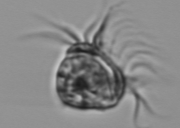
Label: Leegaardiella_ovalis